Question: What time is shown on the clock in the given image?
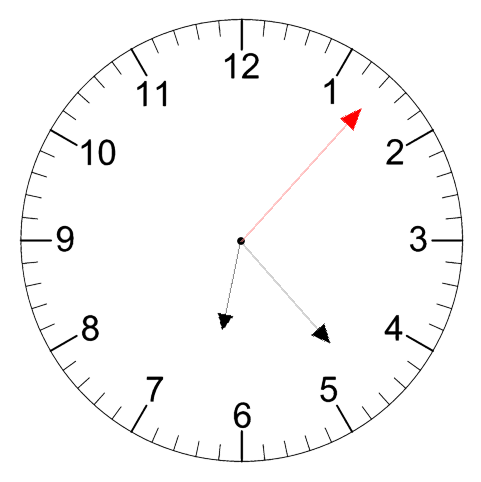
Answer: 06:23:07